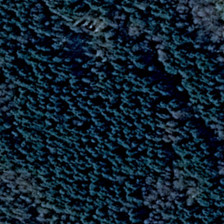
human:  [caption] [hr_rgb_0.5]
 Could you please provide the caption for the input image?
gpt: the vast land was covered with trees .

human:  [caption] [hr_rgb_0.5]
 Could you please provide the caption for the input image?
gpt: a lot of trees are planted in the forest .

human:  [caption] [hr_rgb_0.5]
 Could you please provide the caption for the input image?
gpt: the vast land was covered with trees .

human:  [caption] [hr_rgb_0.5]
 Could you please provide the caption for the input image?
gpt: a lot of trees are planted in the forest .

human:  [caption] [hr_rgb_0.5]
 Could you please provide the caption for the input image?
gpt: the vast land was covered with trees .